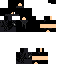
A female skeleton skin with dark skin, wearing brown helmet dressed in a black robe top and black pants, featuring a closed mouth.